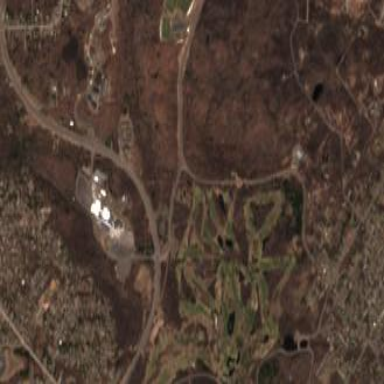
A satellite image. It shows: Golf course.